Aerial crown-view tile of a tropical tree (Barro Colorado Island, Panama), acquired 20241014:
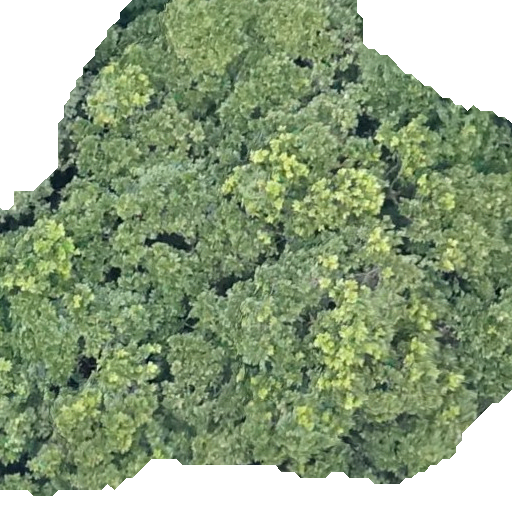
Species: Anacardium excelsum
GBIF accepted scientific name: Anacardium excelsum
Crown area: 406.264 m²